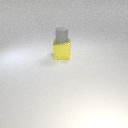
small gray rubber cylinder above large yellow metal cube